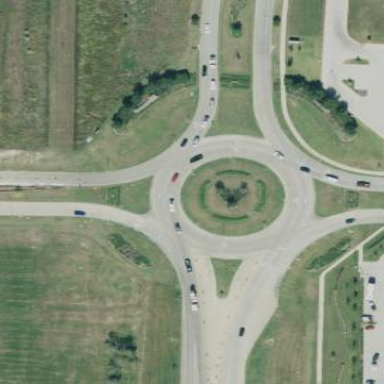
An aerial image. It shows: Secondary road with concrete surface that forms roundabout at the junction.